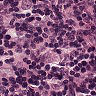
Metastatic tissue present: yes